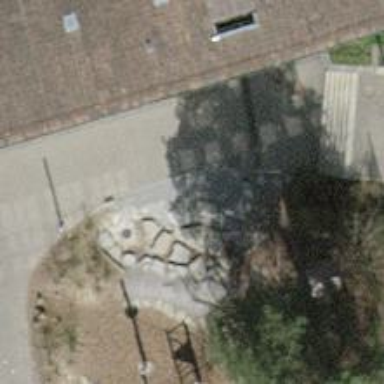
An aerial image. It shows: Playground with stepping stones.